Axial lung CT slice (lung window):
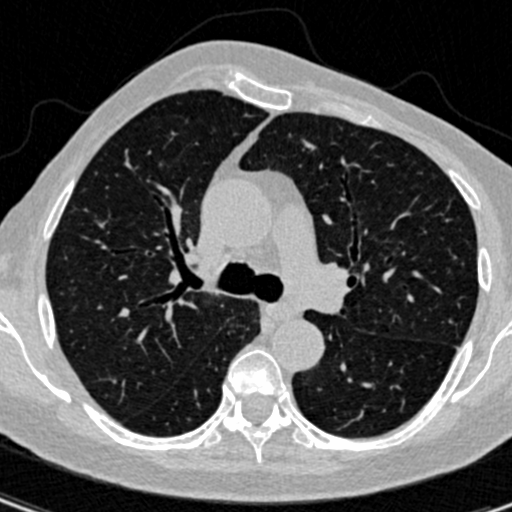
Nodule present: no